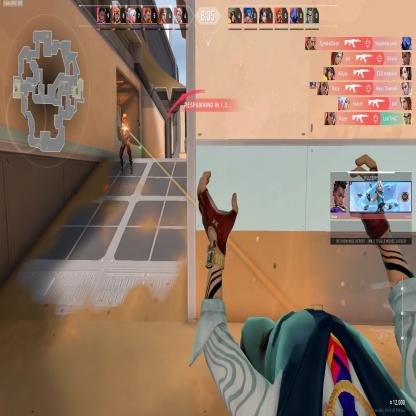
Label: enemy